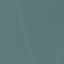
Land use / land cover class: SeaLake